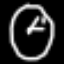
Label: clock